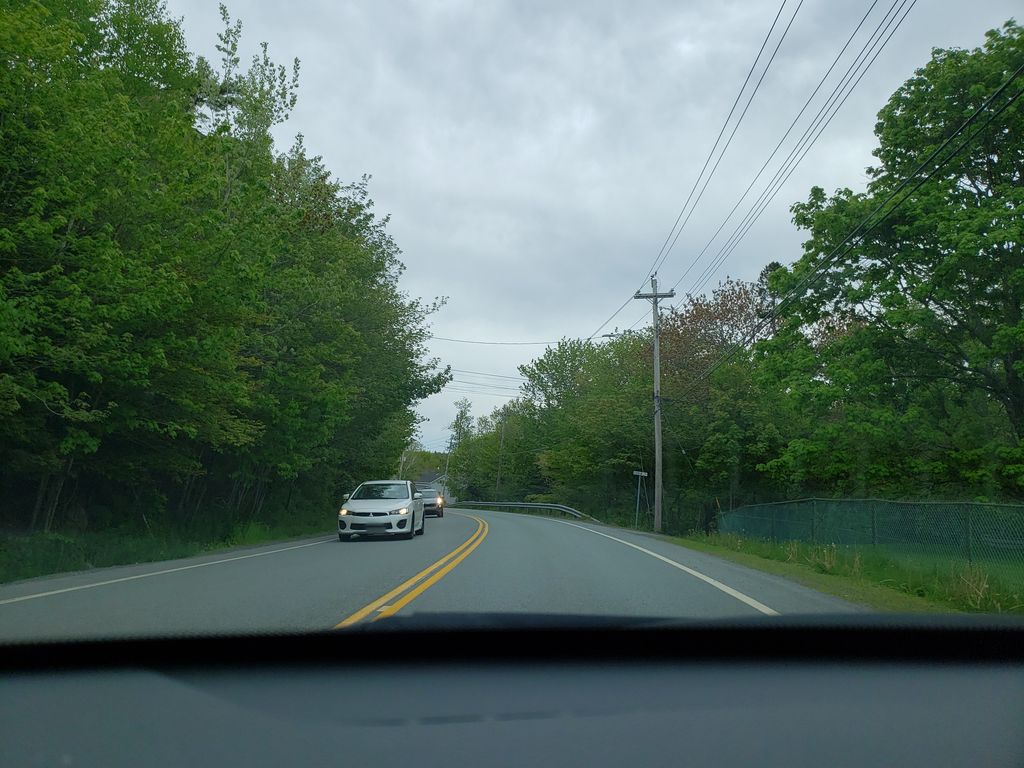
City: halifax